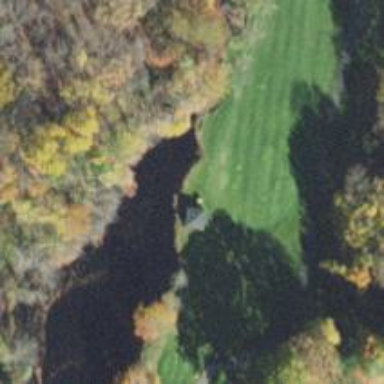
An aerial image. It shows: View of golf hole.